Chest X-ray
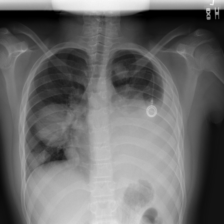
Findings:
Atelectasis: positive
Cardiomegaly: negative
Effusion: positive
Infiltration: negative
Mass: positive
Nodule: negative
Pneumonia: negative
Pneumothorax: negative
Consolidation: negative
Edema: negative
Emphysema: negative
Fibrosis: negative
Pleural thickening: negative
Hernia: negative